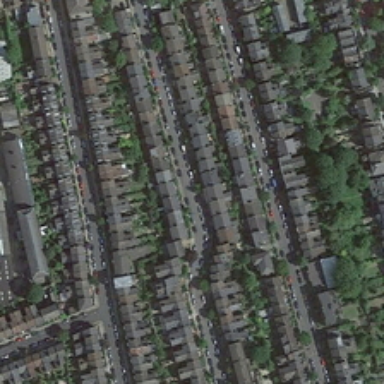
Many buildings and green trees are orderly together .